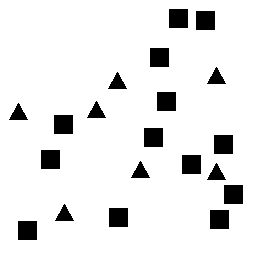
Squares: 13
Triangles: 7
Stars: 0
Total shapes: 20